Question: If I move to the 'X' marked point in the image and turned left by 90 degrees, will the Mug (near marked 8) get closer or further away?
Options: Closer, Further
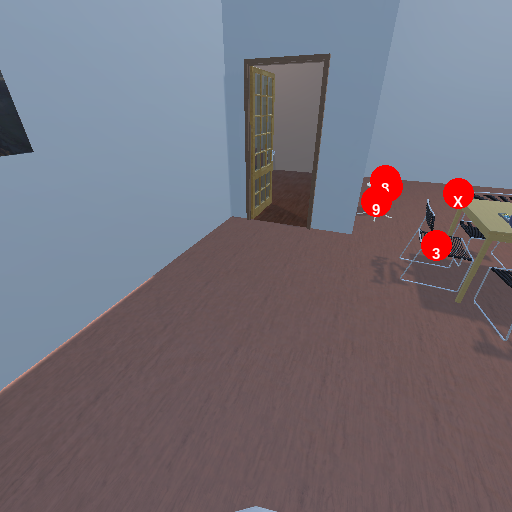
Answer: Closer